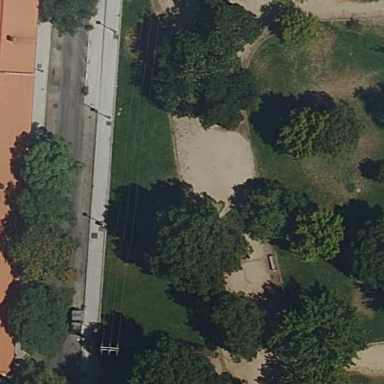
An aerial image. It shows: Grassy area with kerb barrier.